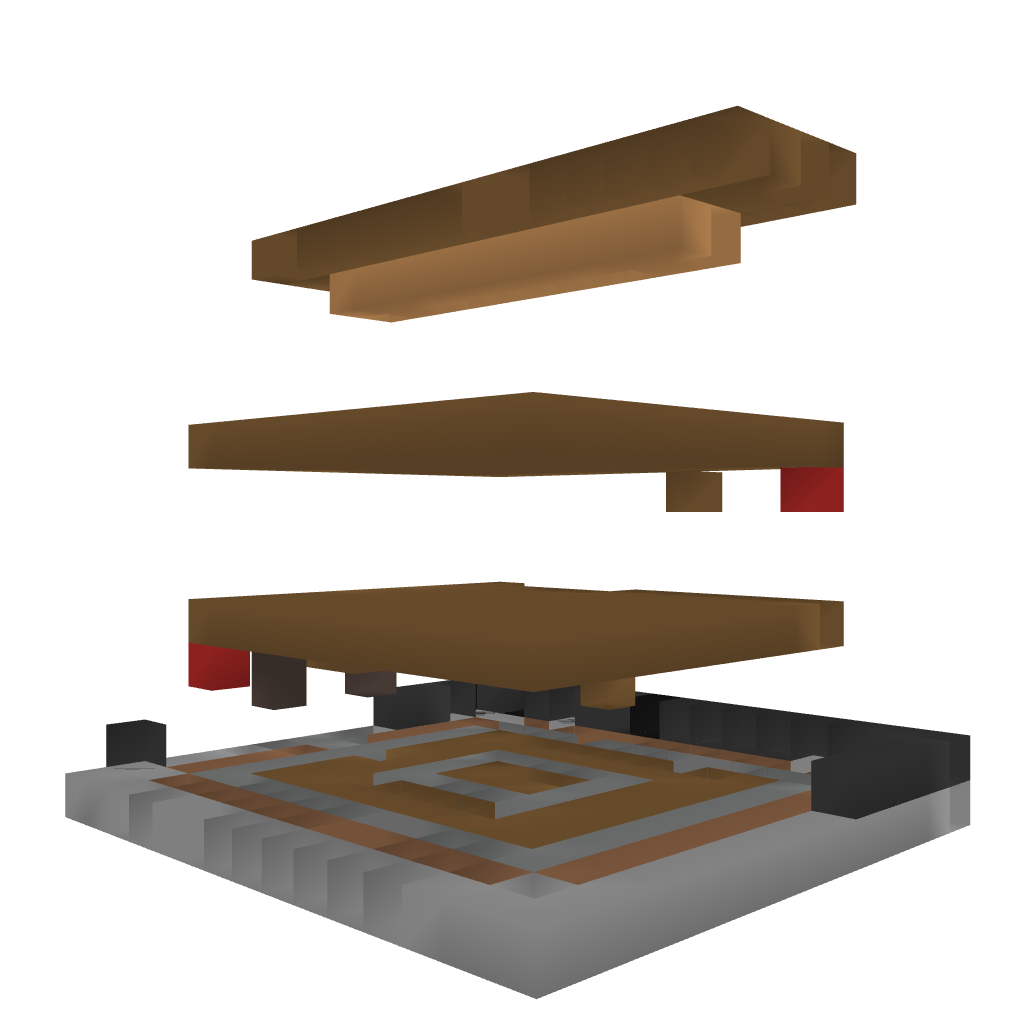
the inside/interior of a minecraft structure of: Medieval Style House IV